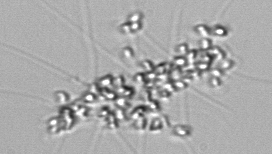
Label: Chaetoceros_didymus_TAG_external_flagellate